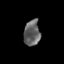
Tissue: skin
Cell type: Epithelial cells
Senescence score: 0.2498
Nuclear area (px): 409
Mean DAPI intensity: 99.254